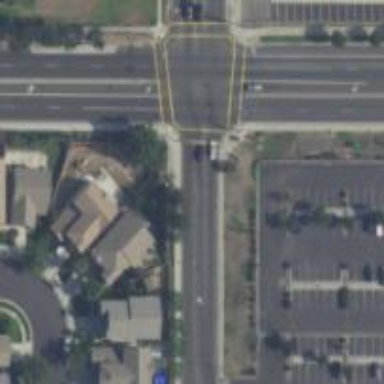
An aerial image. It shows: Tertiary road with asphalt surface and separate sidewalk.